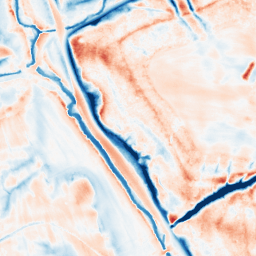
Category: edge_preserving
Decomposition family: guided
Decomposition parameters: radius: 8
eps: 0.01
Upsampling method: cubic_mitchell
Upsampling parameters: scale: 4
Upsampling scale: 4